The plot shows how the frequency content of a bearing vibration signal evolves over time (STFT spectrogram). Classify the bearing condition as one of: normal, inner_race, outer_race, ball.
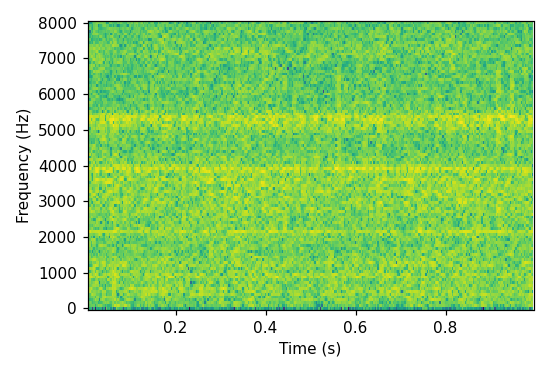
Answer: inner_race